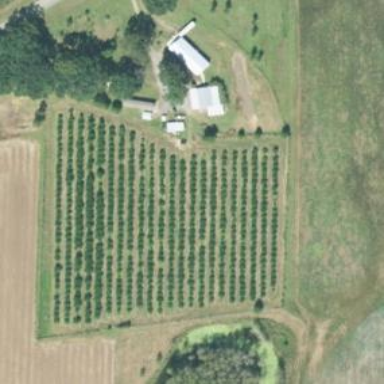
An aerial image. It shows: Plant nursery cultivating trees.